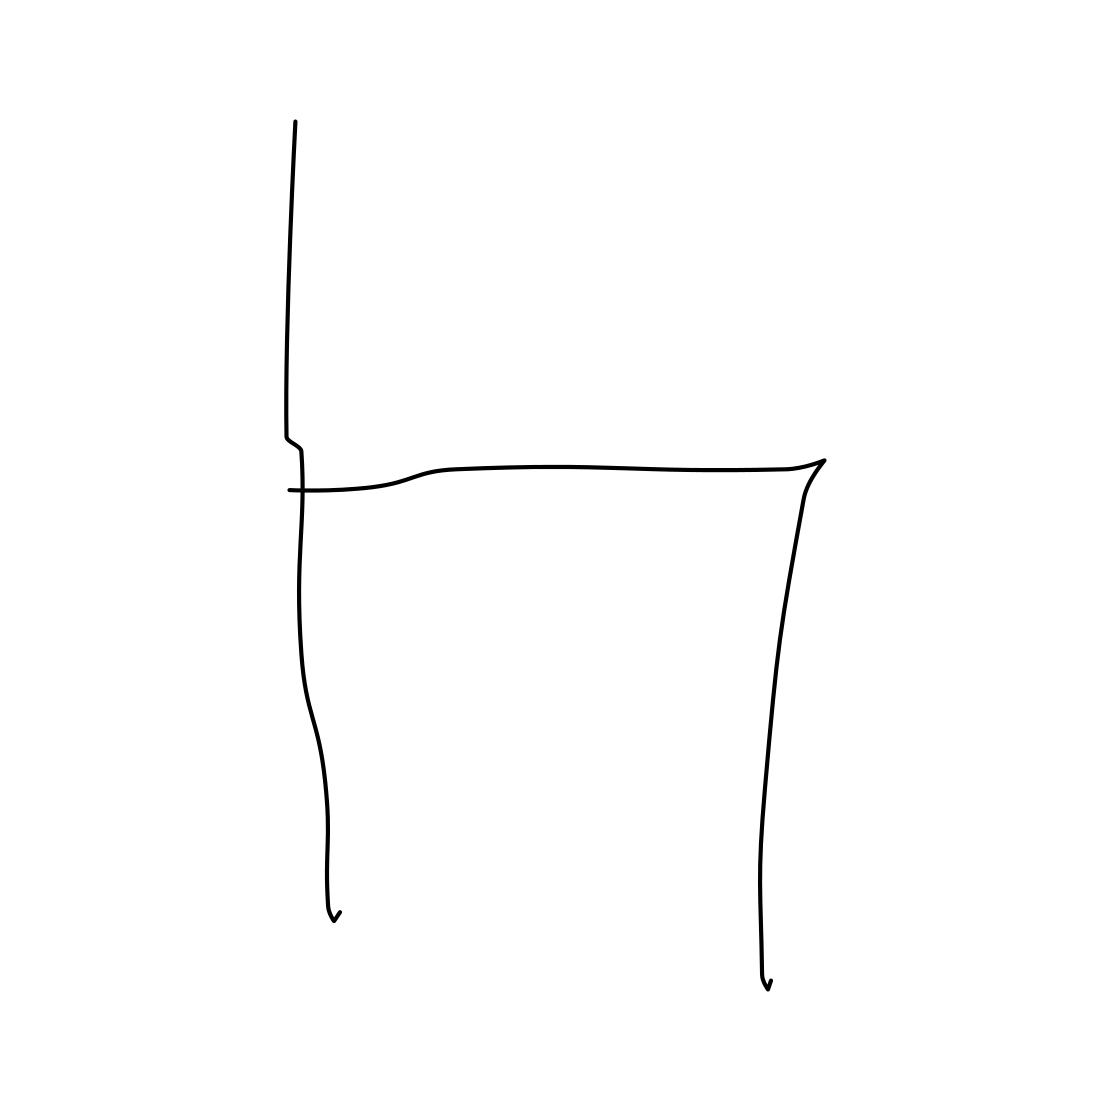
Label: chair